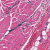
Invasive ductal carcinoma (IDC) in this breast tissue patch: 0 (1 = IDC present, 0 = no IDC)